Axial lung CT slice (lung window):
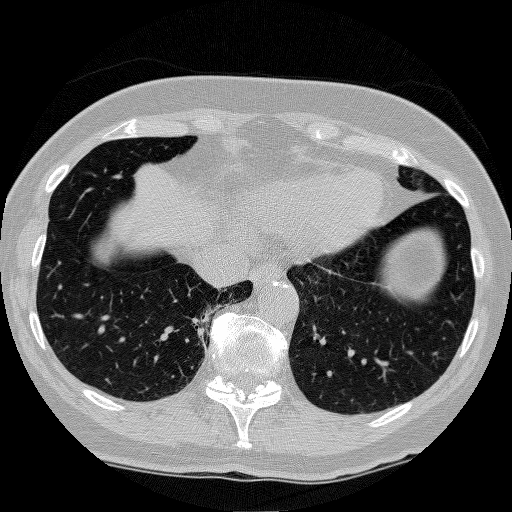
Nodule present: no